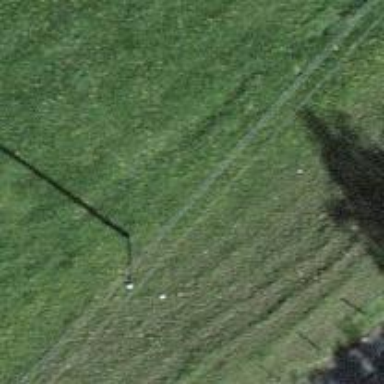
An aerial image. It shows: Power pole.